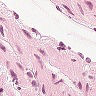
Metastatic tissue present: no